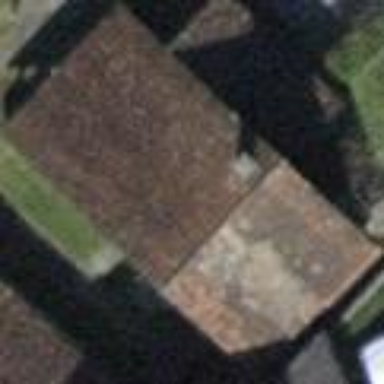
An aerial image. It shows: Shed.